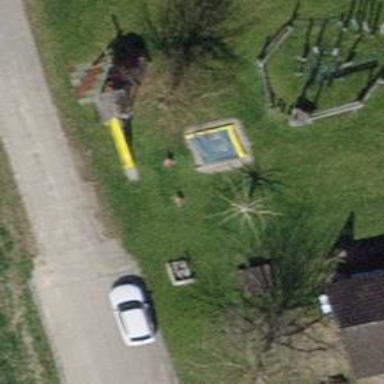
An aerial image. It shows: Springy playground.